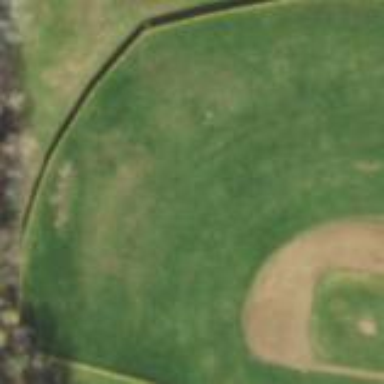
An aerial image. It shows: Baseball pitch for leisure and sports activities.